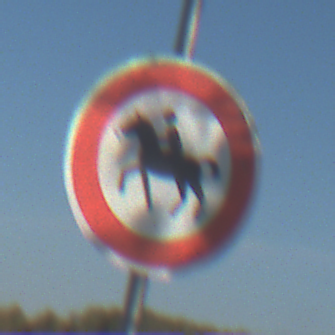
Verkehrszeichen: VerbotReiter
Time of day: MorningAfternoon
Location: Outdoor (Nature)
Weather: Clear
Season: Autumn
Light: Natural